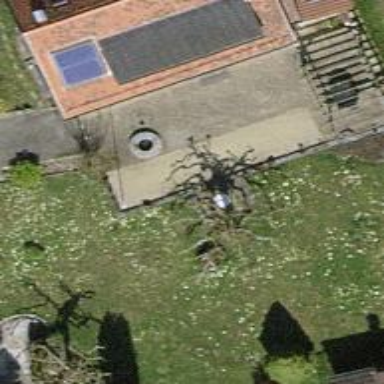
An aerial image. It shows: Tree in garden.